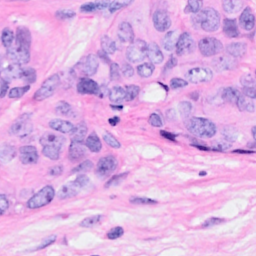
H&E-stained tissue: Breast